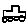
Label: car